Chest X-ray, AP view. Patient: 41 years old, sex M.
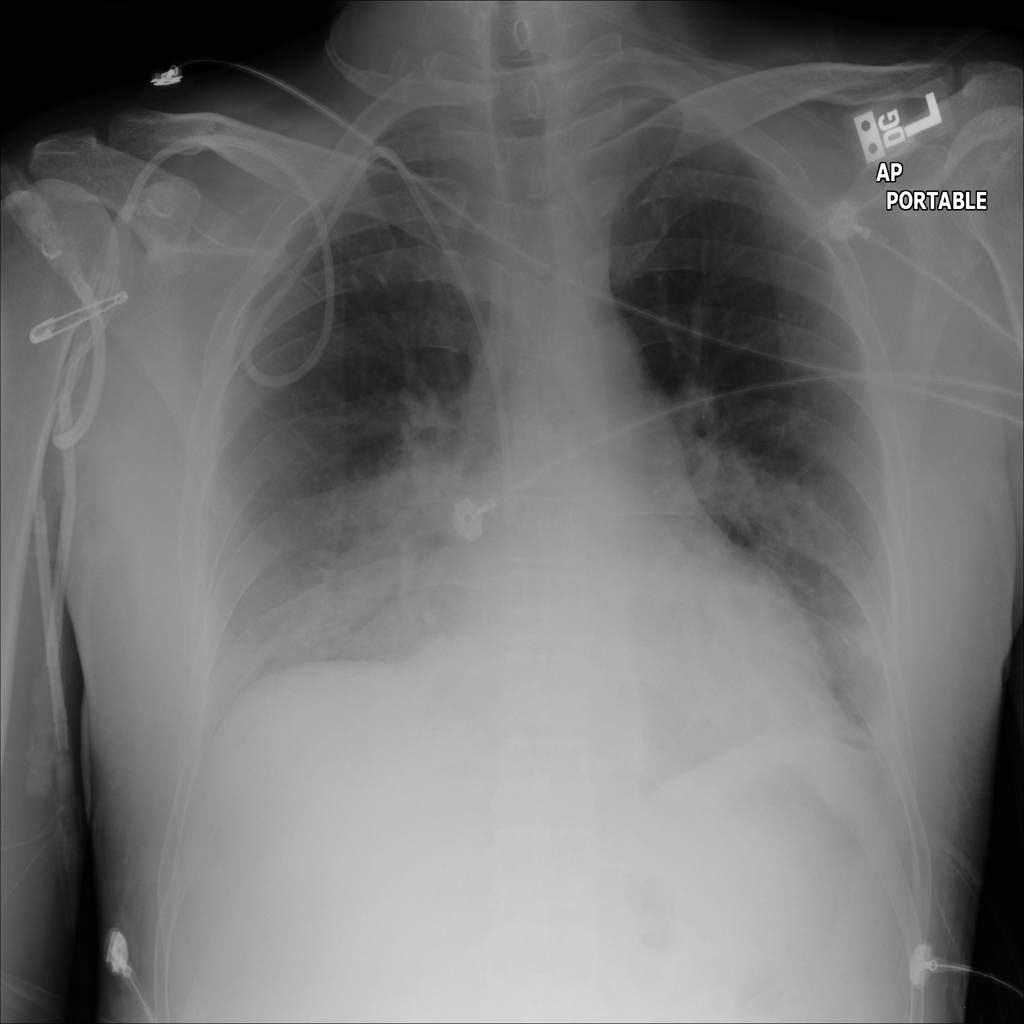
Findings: Infiltration